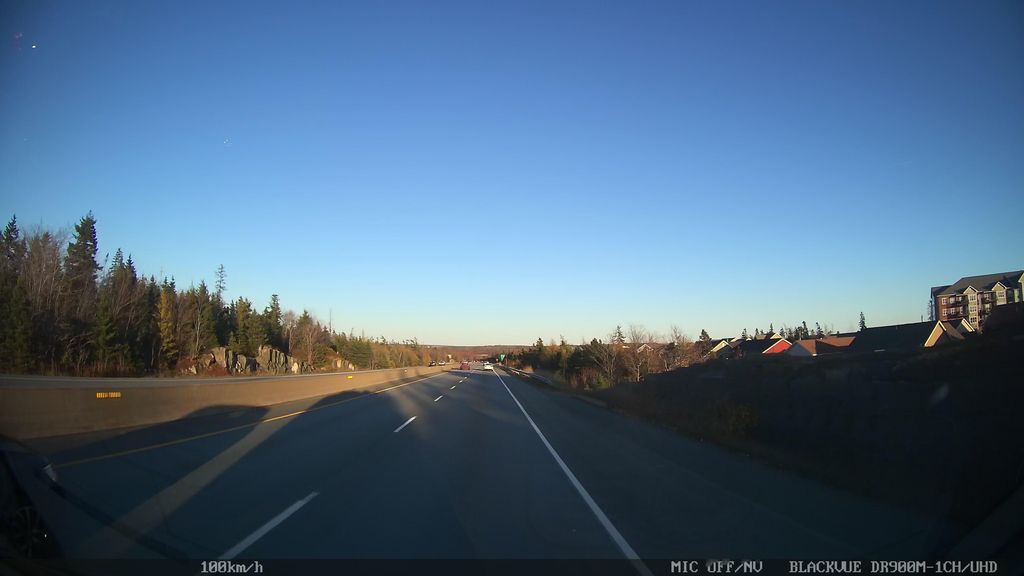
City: halifax